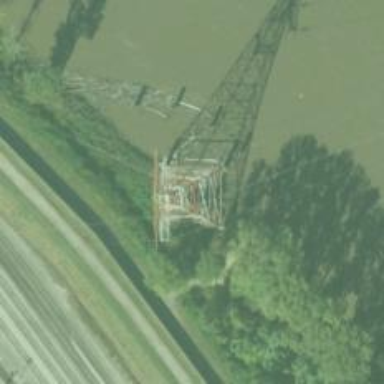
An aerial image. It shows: Tall power tower.